Question: I need to add a click event handler for a button inside a div that is inside a table. How do I reach it using jQuery. Here is my div:
'''
<div id = 'fromServer'></div>
'''
Here is how I populate it:
'''
function onSuccess(response) {
p = response; //p is global for debugging!
resultsArray = response.results;
str = '<table id='mytable'>';
str += '<tr><td class ='title'>Album</td>';
str += '<td class ='title'>Track Name</td>';
str += '<td class ='title'> <button id ='save'>Save</button></td></tr>';
for (i = 0; i < resultsArray.length; i++) {
str += '<tr><td>' + '<img src='' + resultsArray[i].artworkUrl100 +'' height='100' width='100'' + '</td>';
str += '<td class='albumName'>' + resultsArray[i].trackName.substring(0,30) + '</td>';
str += '<td> <input type='checkbox' class ='checkbox' name='' + i + ''></td></tr>';
}
str += '</table>';
$('#fromServer').html(str);
}
'''
Here is how it looks:

Now I want to add a click event handler for the save button, how do I do that? Here is my attempt but it doesn't work.
'''
$('#fromServer').find("#mytable").find("#save").bind('click', saveButtonEventHandler);
//Event Handlers
function saveButtonEventHandler(evt) {
alert("Button pressed!");
}
'''
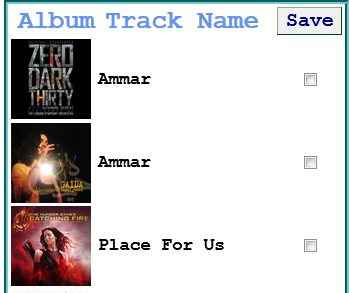
Answer: Due to the fact that the table and save button are being dynamically added to the DOM, you would be best to use a delegated event handler for this:
'''
$('#fromServer').on('click', '#save', saveButtonEventHandler);
'''